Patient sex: M
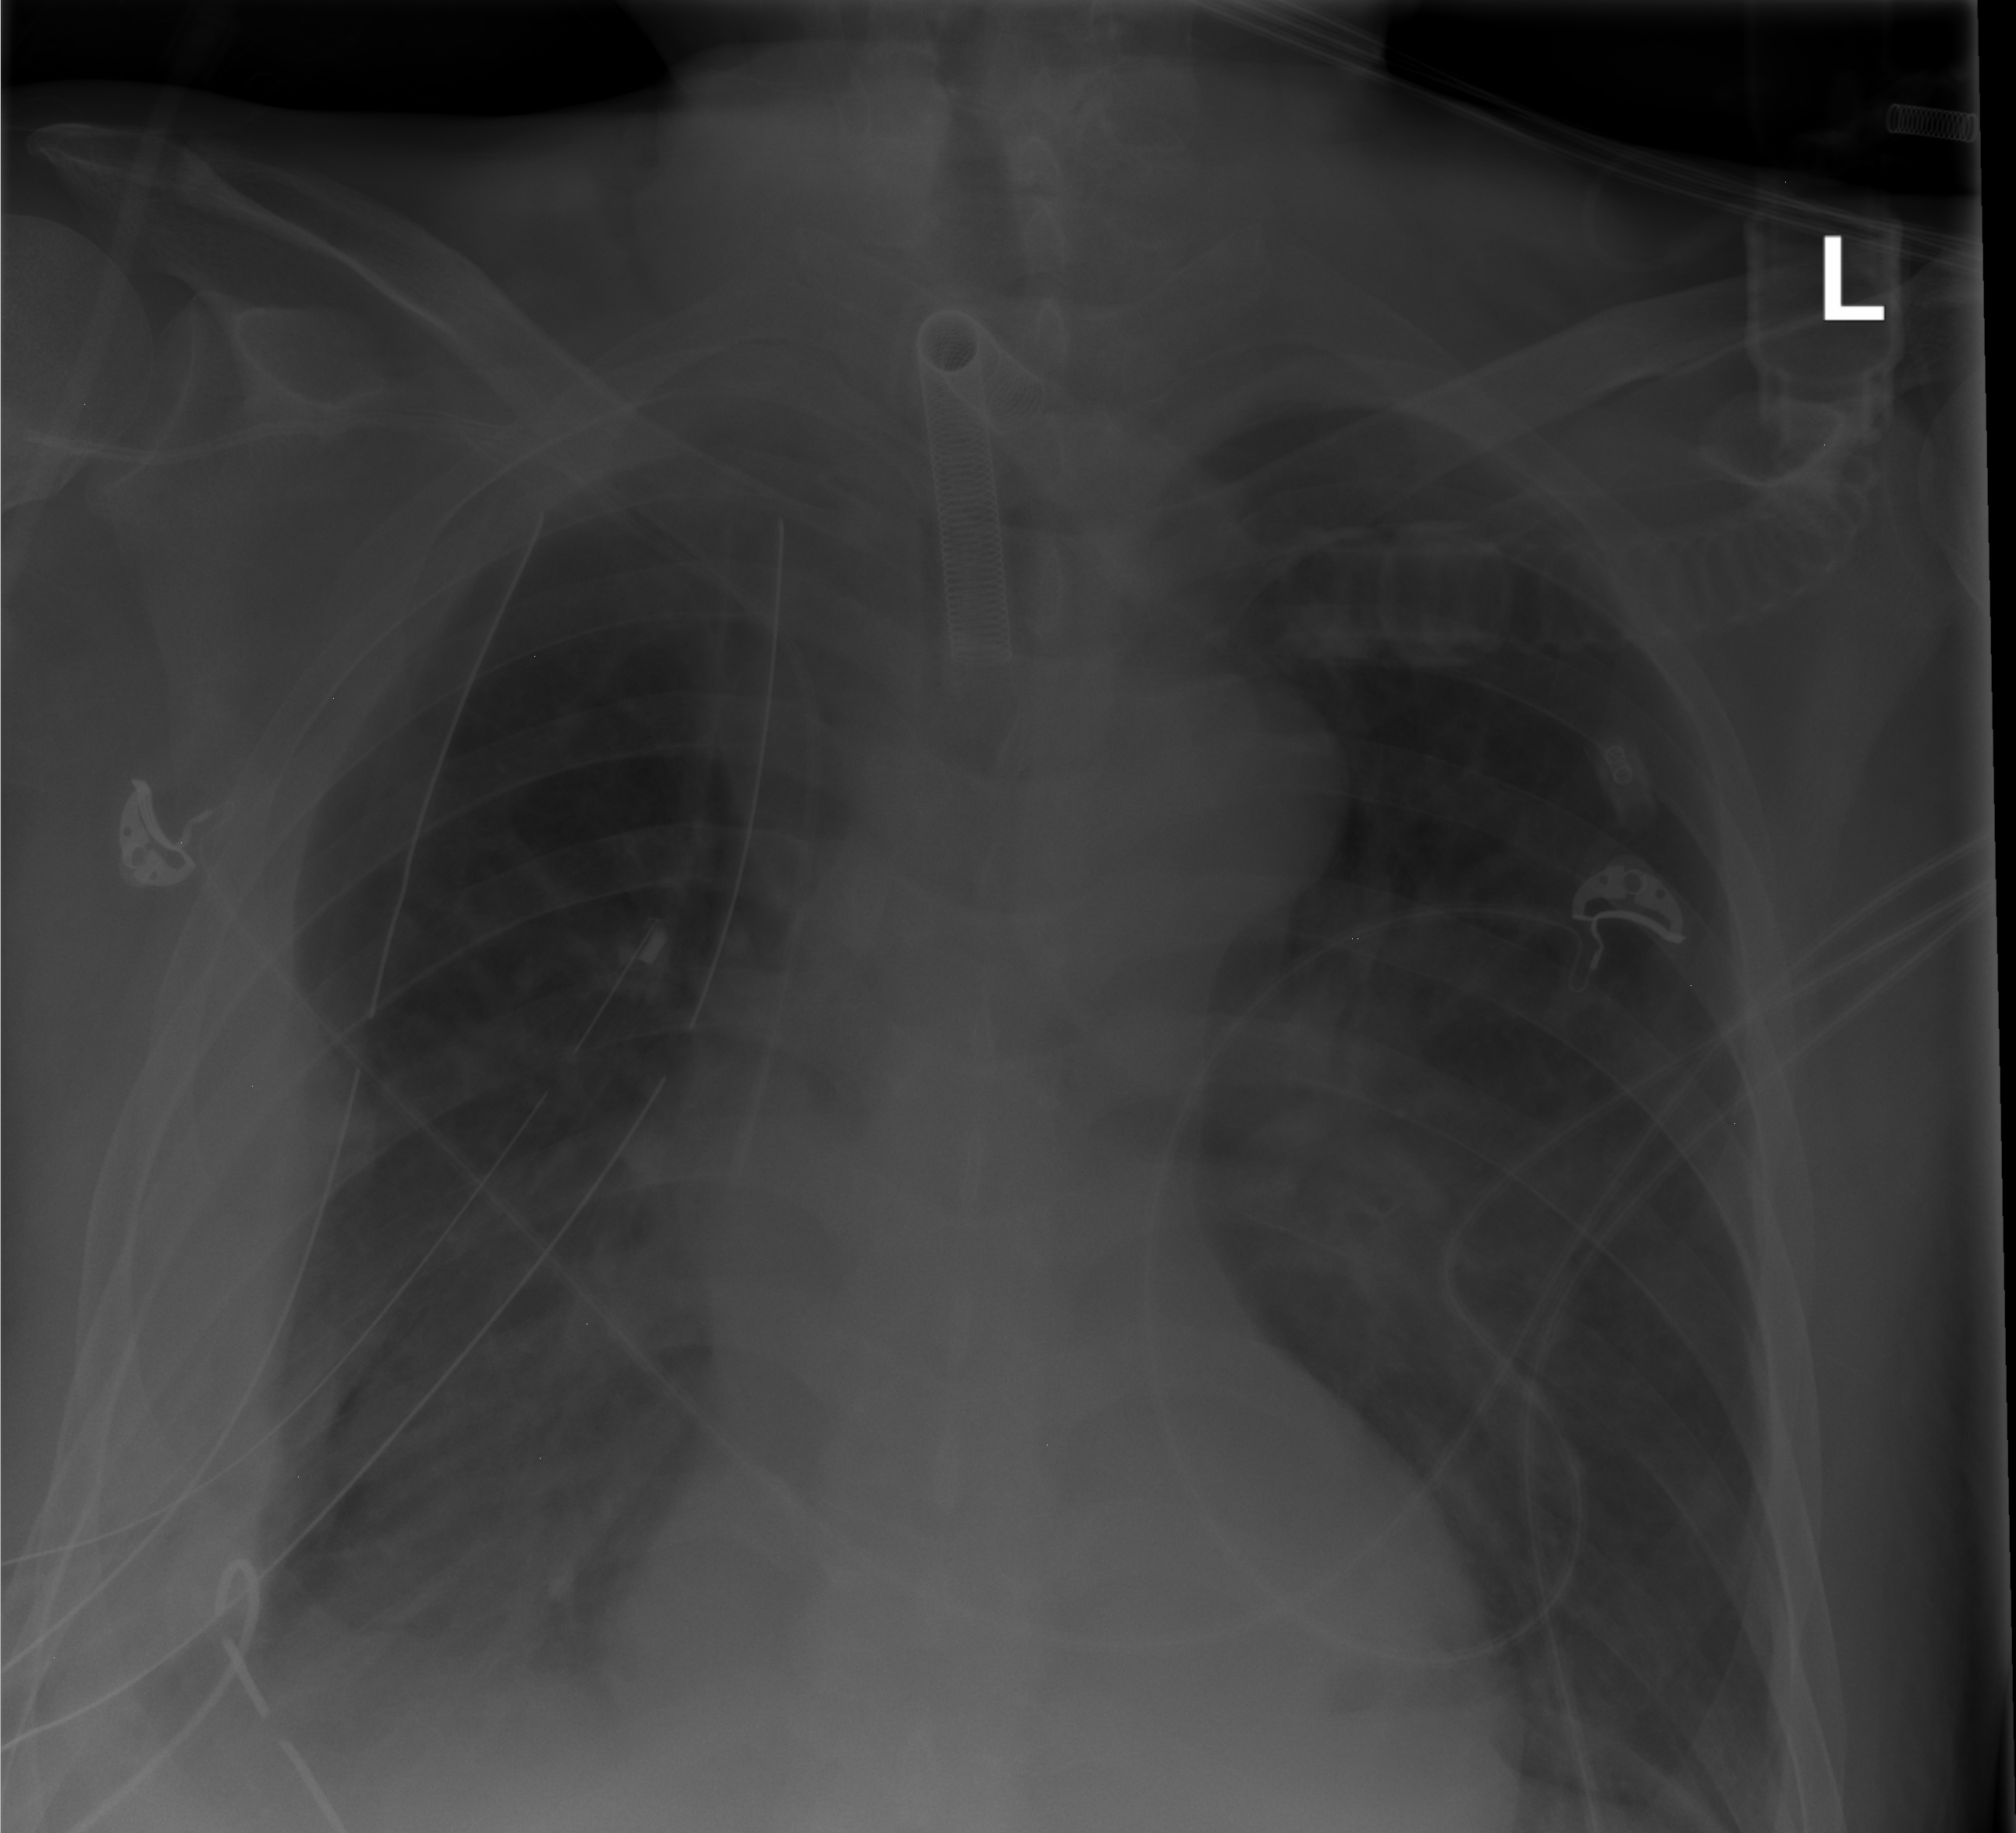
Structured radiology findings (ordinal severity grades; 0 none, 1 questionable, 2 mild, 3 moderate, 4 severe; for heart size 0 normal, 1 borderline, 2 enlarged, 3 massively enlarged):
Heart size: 0
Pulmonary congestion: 2
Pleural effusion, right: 3
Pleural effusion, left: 0
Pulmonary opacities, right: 2
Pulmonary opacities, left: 0
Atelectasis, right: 3
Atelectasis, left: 2